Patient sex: F
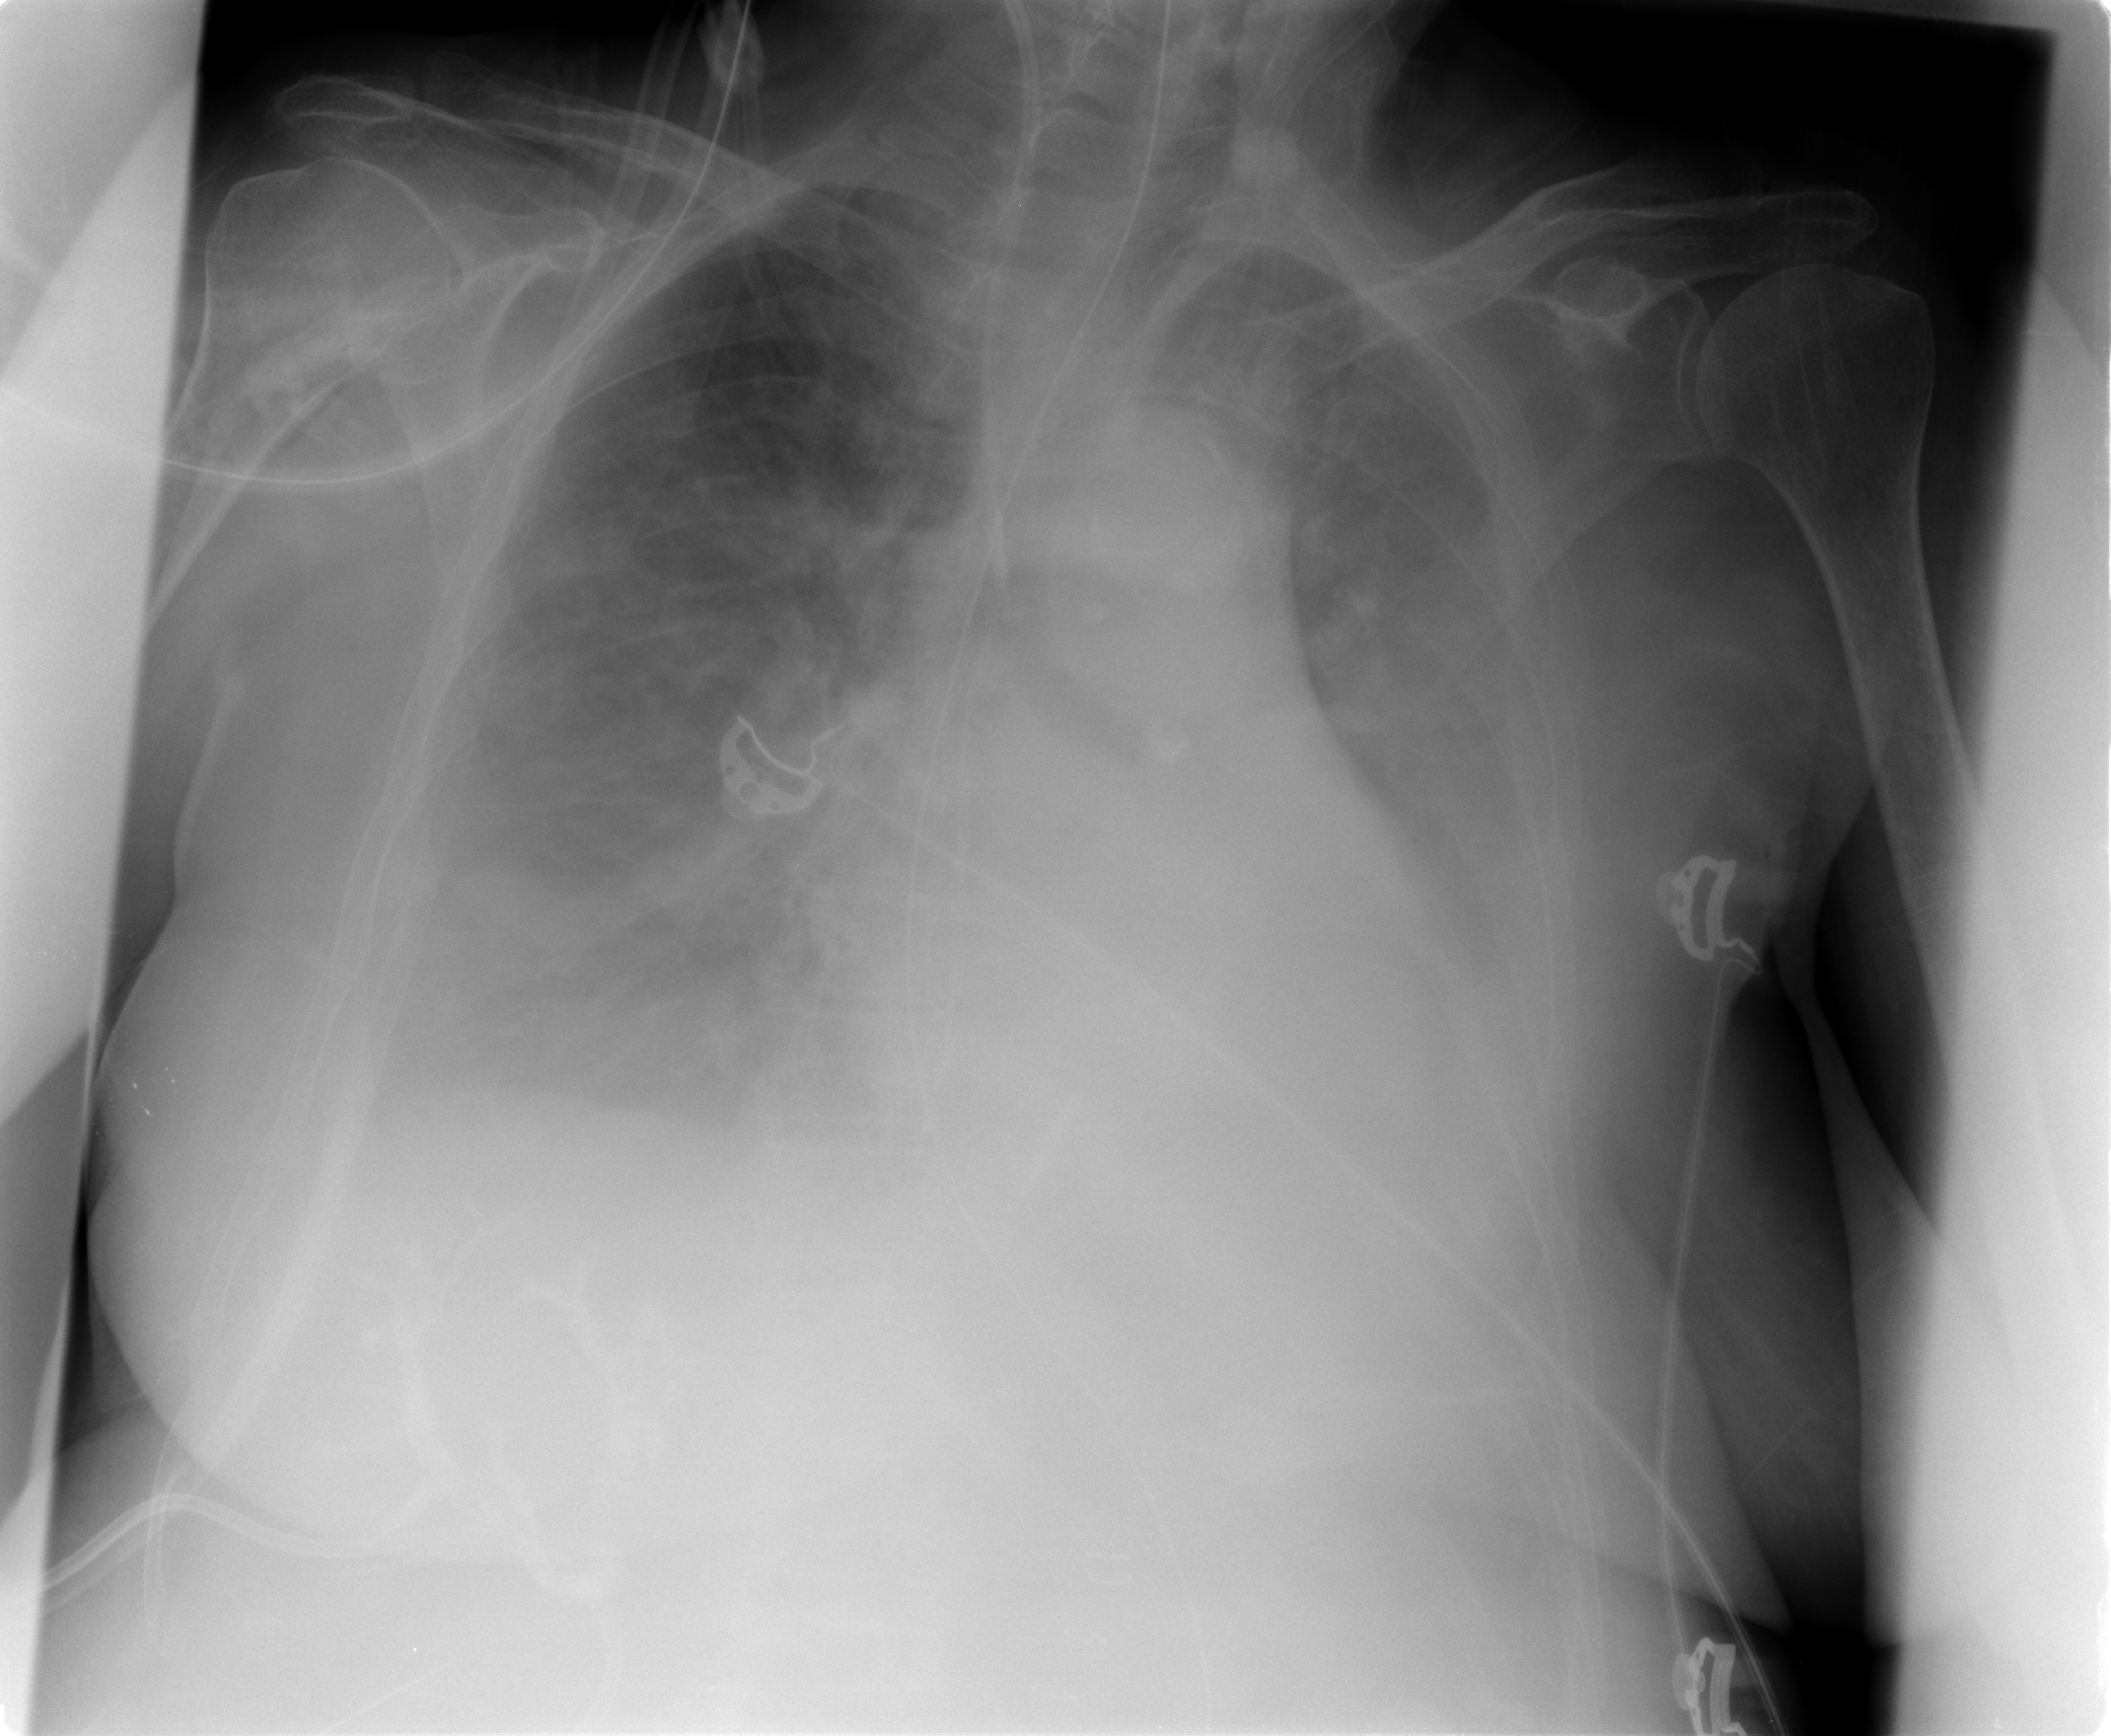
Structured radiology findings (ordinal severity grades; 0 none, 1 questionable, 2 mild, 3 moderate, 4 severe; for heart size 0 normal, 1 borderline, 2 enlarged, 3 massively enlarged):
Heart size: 0
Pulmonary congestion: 2
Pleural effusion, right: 3
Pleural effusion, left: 3
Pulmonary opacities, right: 2
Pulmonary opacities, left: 2
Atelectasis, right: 2
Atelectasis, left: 2